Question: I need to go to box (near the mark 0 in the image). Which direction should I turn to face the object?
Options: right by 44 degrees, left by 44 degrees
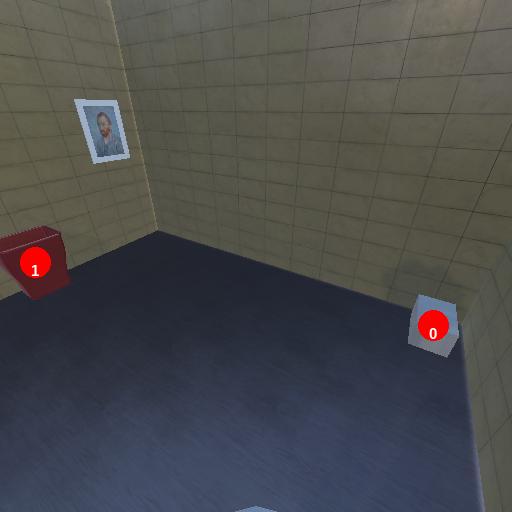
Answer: right by 44 degrees